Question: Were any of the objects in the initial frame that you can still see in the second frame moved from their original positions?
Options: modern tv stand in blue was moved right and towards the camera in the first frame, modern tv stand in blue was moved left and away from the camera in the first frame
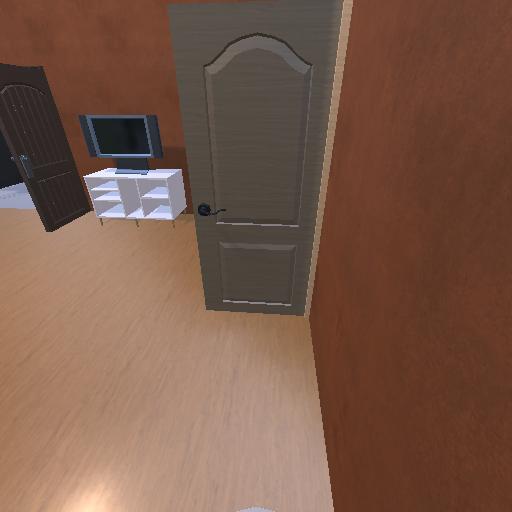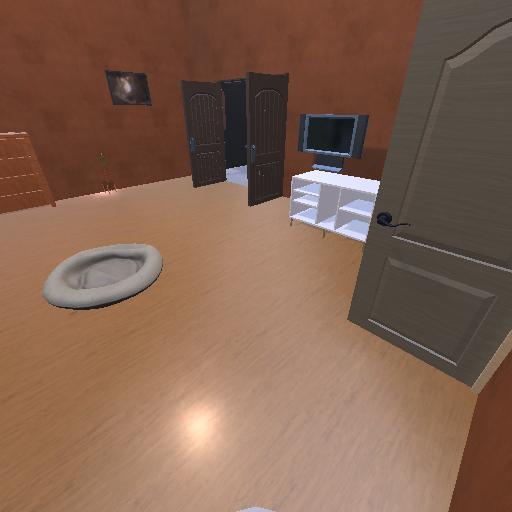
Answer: modern tv stand in blue was moved right and towards the camera in the first frame